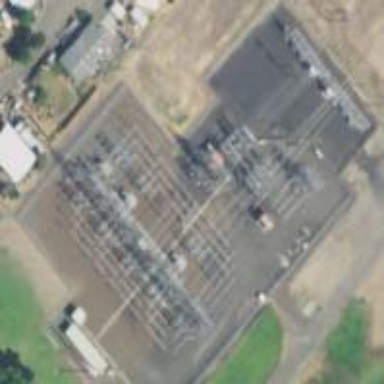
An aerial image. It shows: Transmission substation.